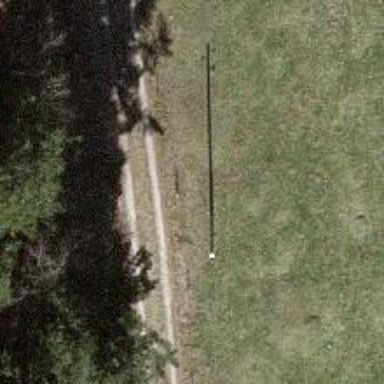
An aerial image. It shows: Power pole.